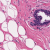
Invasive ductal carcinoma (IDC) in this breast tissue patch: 0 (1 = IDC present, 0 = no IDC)